Field crop: tomato
Growth stage: 1
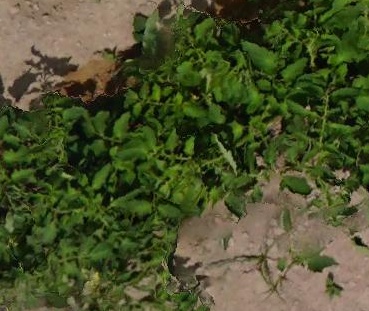
Species: tomato